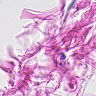
Metastatic tissue present: no